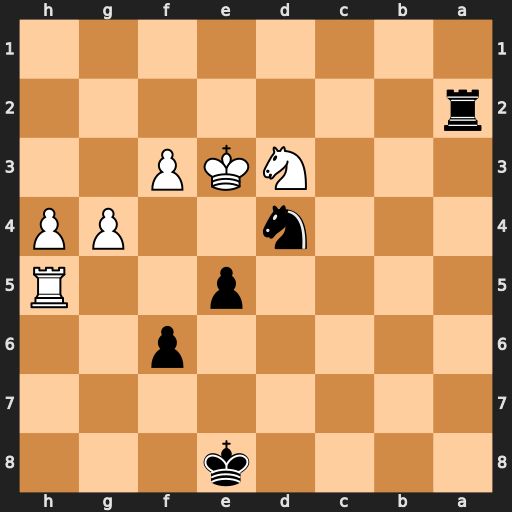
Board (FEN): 4k3/8/5p2/4p2R/3n2PP/3NKP2/r7/8
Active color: b
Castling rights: -
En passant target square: -
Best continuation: Re2#